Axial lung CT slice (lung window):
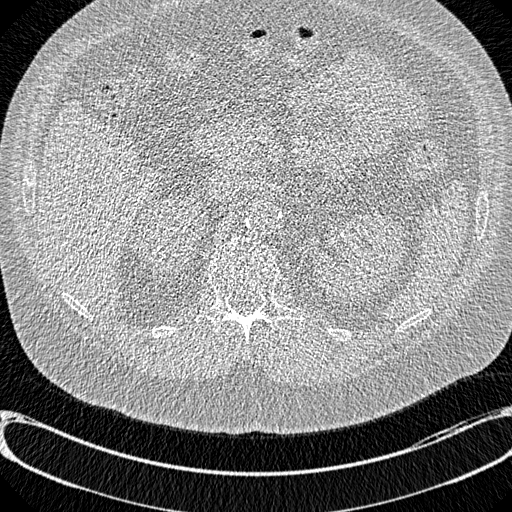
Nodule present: no